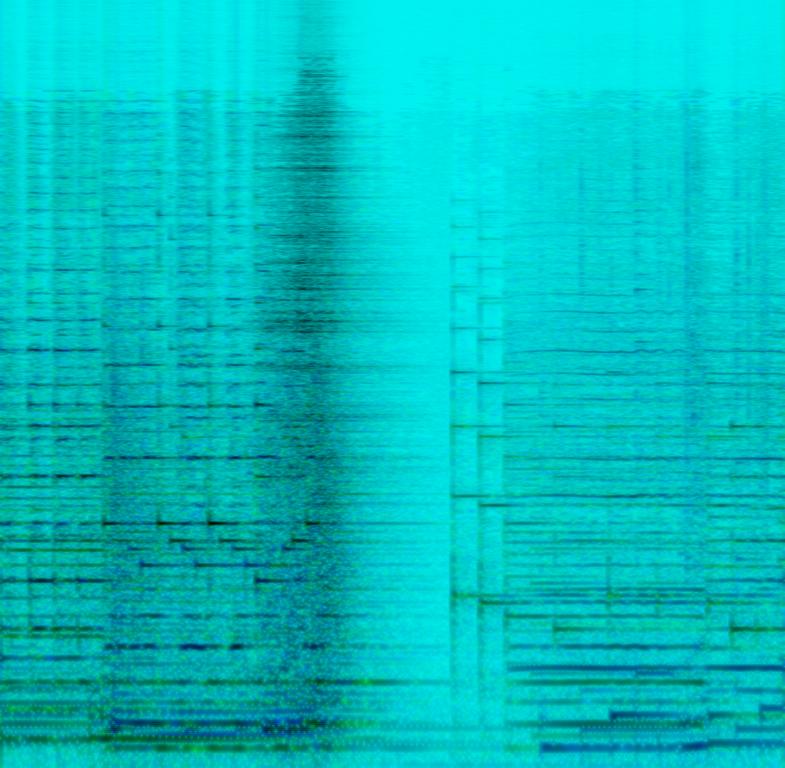
This music is a violin instrumental. The tempo is medium fast with the violins going from lively to soft with a romantic piano melody and acoustic guitar accompaniment. The music is orchestral with a dulcet violin symphony. It is pleasant, mellifluous, passionate, romantic; euphonious, emotional, sweet and engaging. This music is a contemporary orchestra .